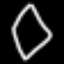
Label: diamond